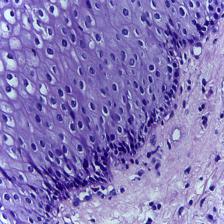
Diagnosis: Normal